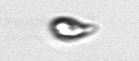
Label: Cryptophyta